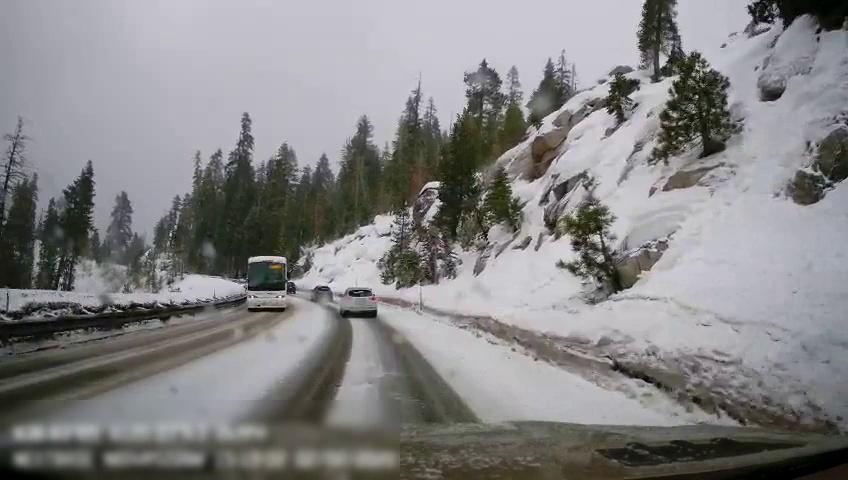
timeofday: Day
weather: Snowy
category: Drivable Space
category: Vehicles | Bus
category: Vehicles | Car
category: Vehicles | Car
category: Vehicles | Car